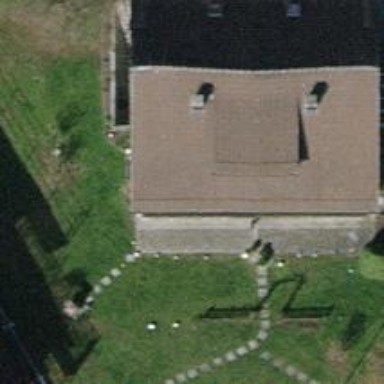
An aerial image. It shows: Terrace building.